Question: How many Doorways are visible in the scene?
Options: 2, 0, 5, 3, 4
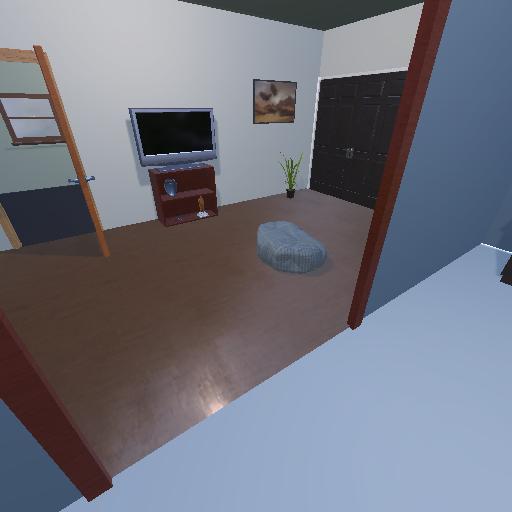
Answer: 2